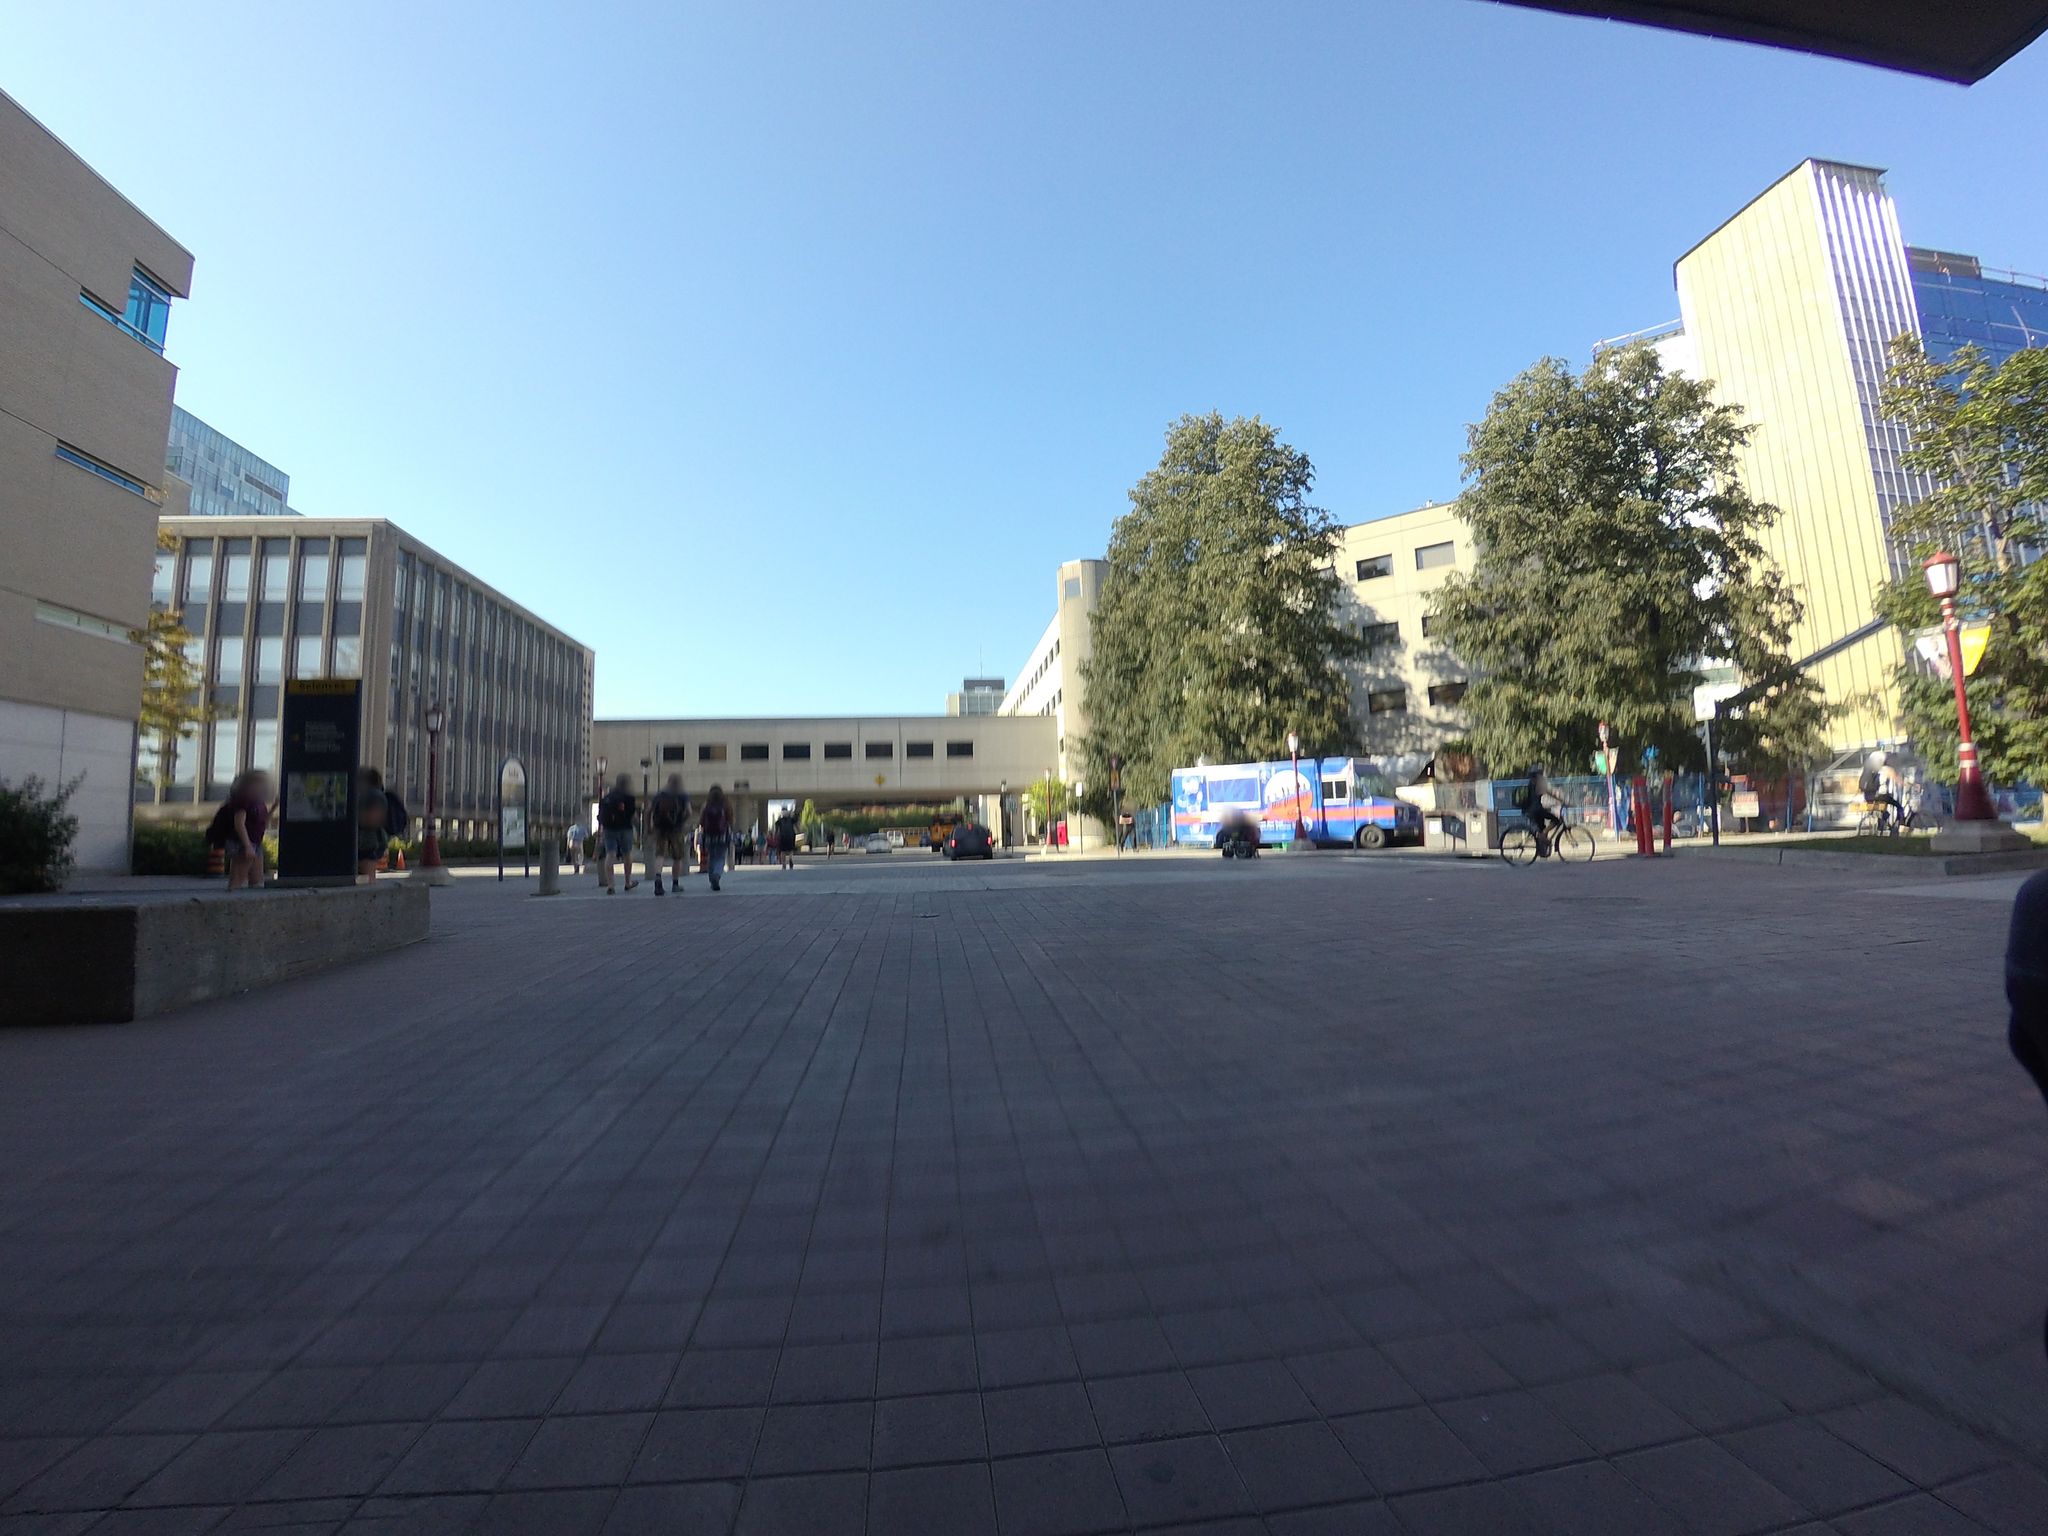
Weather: clear
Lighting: day
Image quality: good
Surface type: walking surface
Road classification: path, footway
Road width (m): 1, 5
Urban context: urban centre
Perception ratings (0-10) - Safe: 7.5, Lively: 9.29, Beautiful: 6.36, Boring: 4.03, Depressing: 0.71, Wealthy: 8.74